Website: lowes
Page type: account-selection
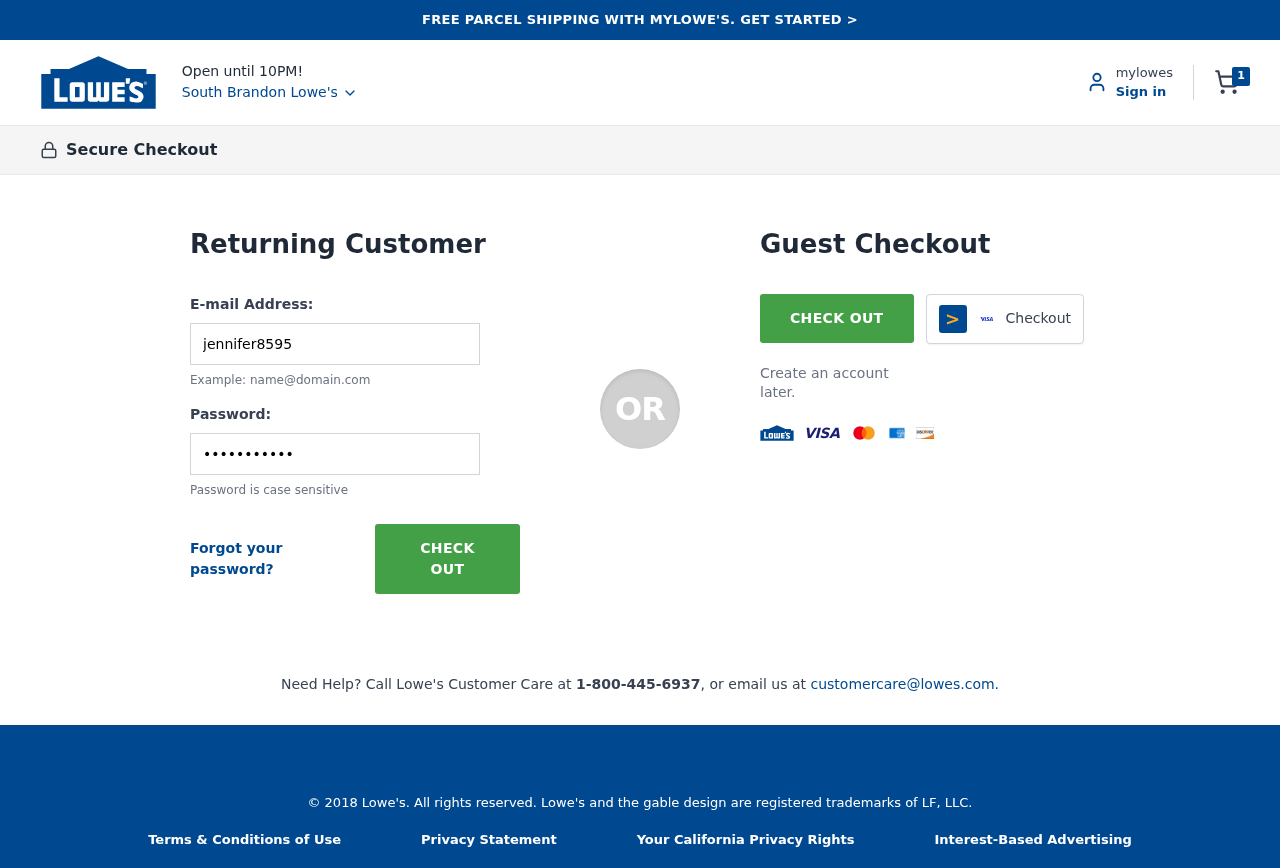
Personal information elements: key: PII_CITY
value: South Brandon Lowe's
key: PII_LOGIN_USERNAME
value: jennifer8595
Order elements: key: ORDER_NUM_ITEMS
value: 1